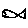
Label: fish